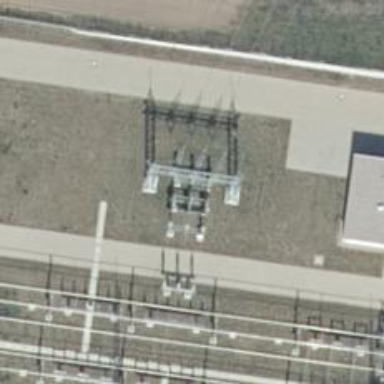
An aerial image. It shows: Three cables of power line.